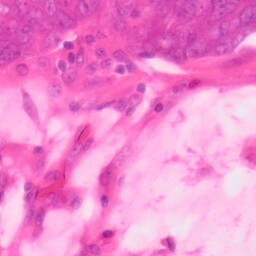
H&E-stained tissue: Colon